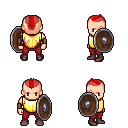
a pixel art fantasy rpg character, male body template, human, light skin, gold chest armor, red pants, red short mohawk hairstyle, leather bracers, maroon shoes, shield, four views (front, back, left, right), 2x2 character sprite sheet, small pixel art, hard edges, no anti-aliasing